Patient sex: M
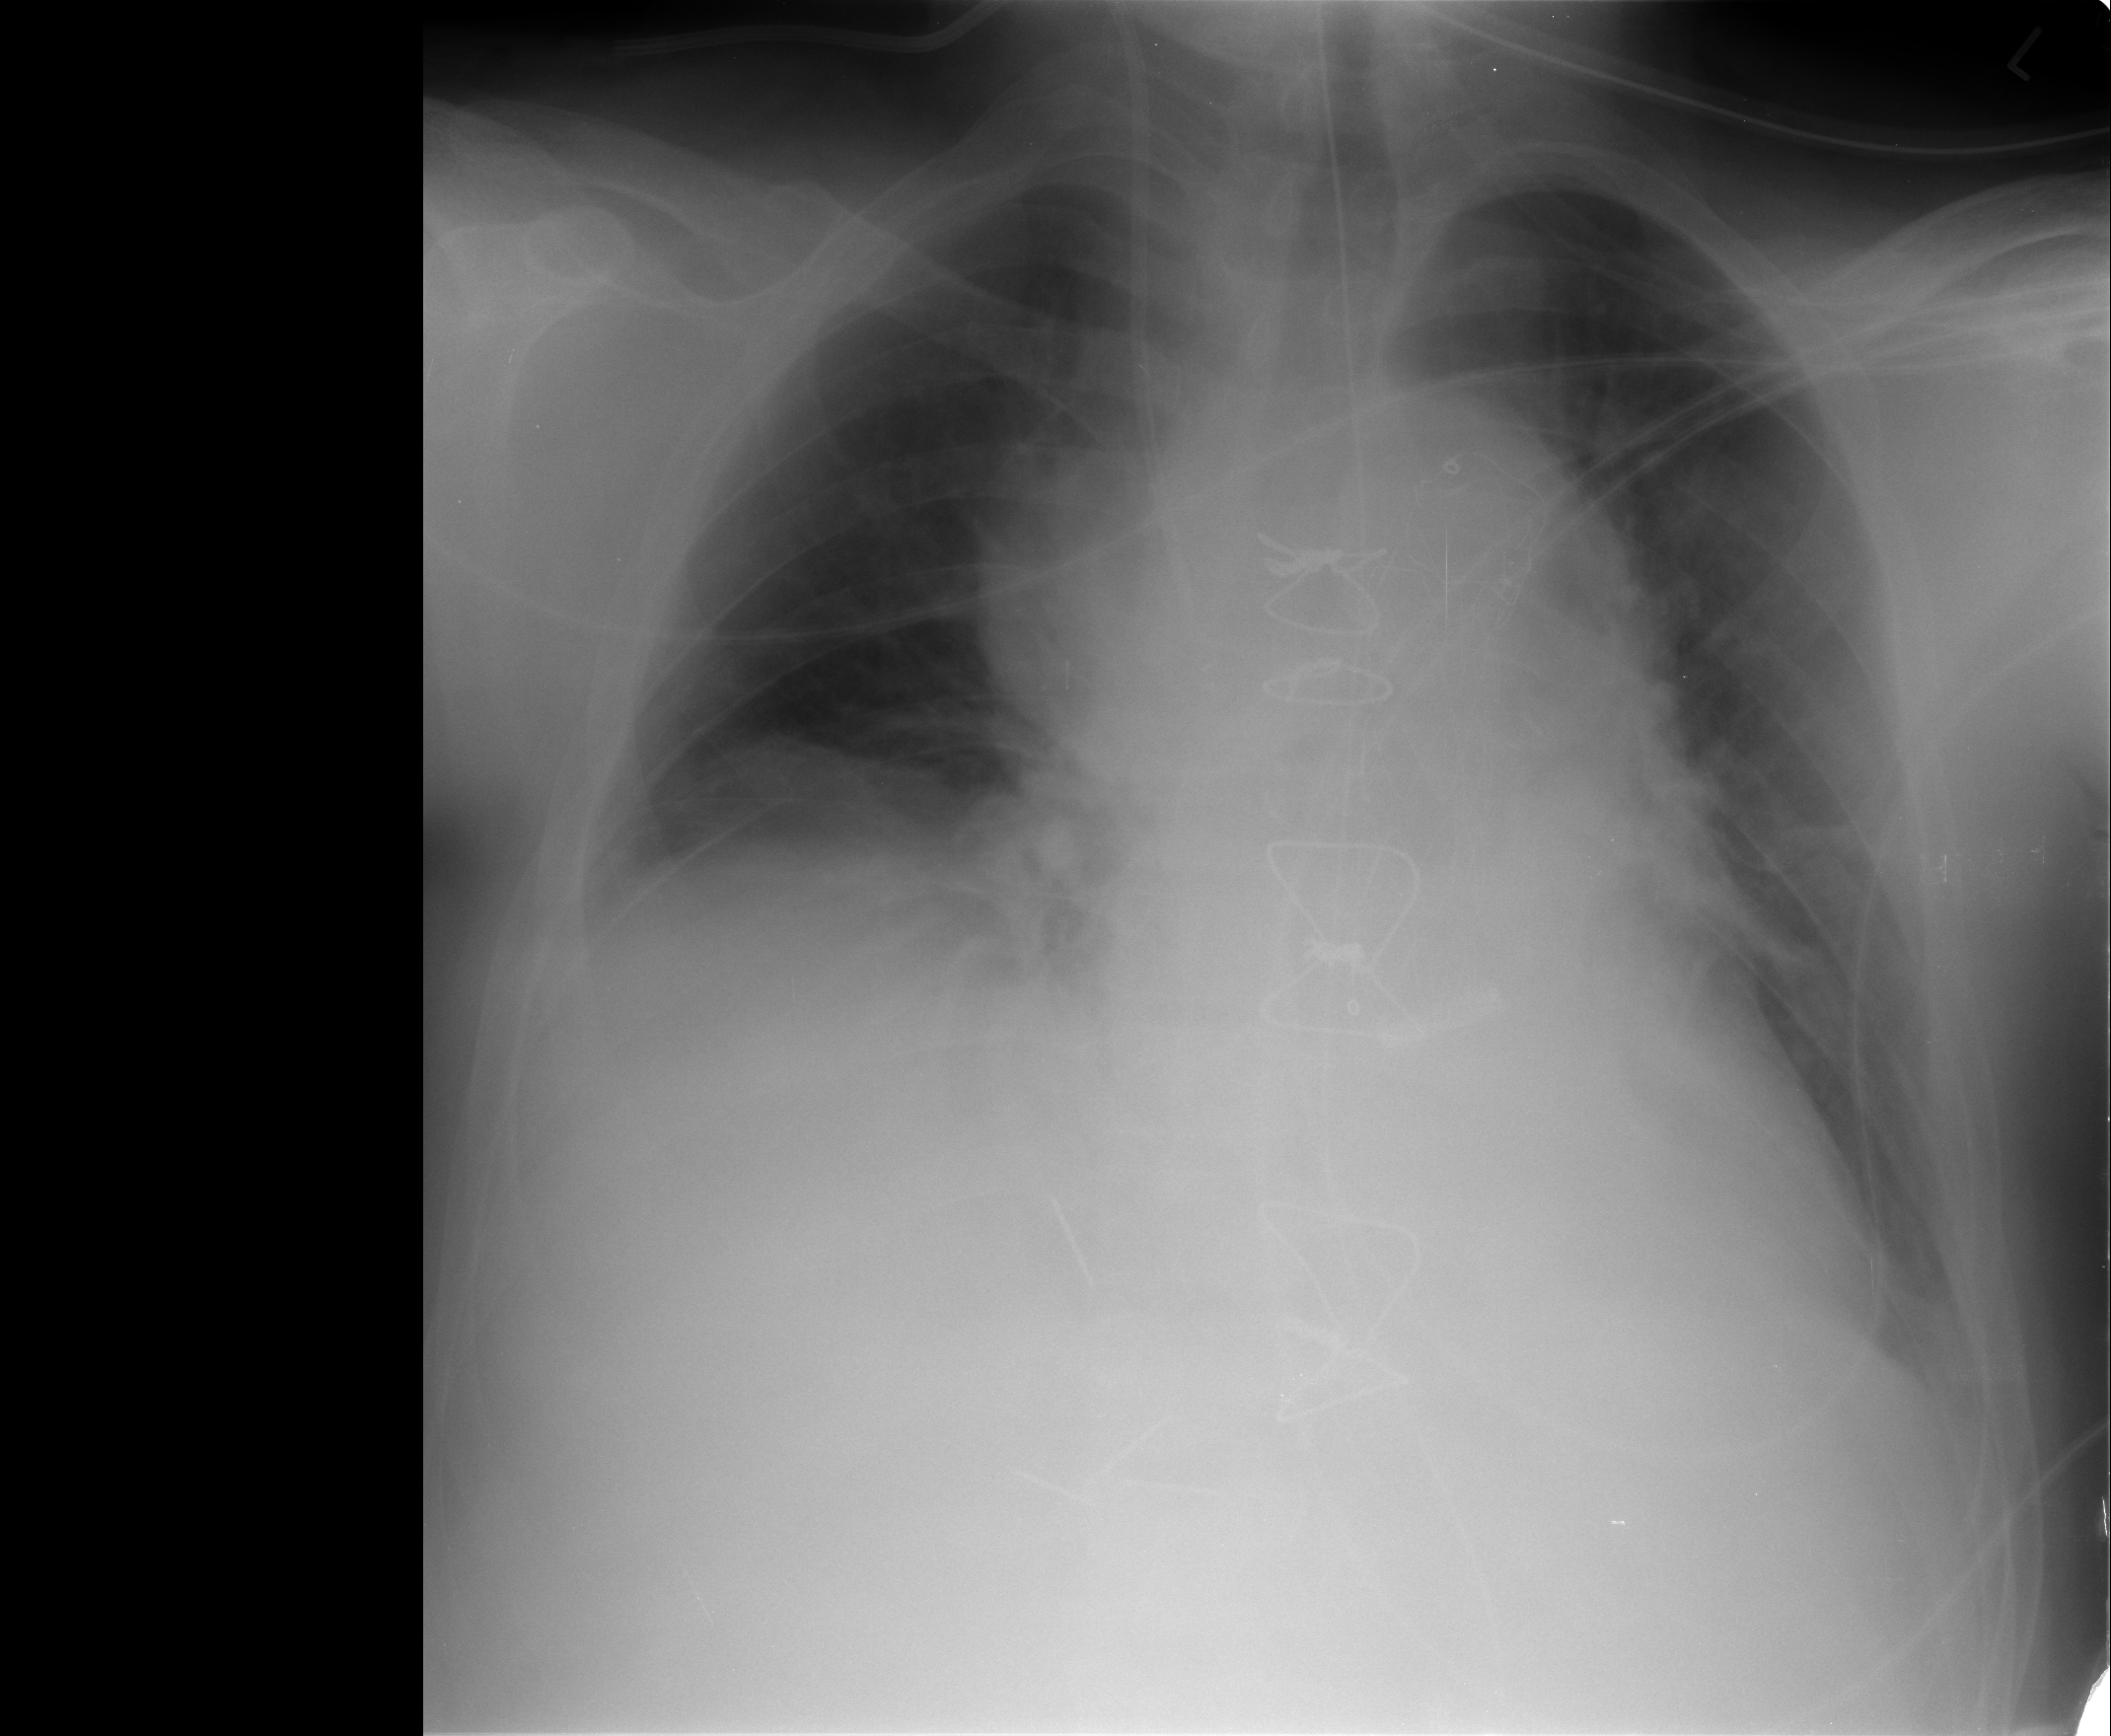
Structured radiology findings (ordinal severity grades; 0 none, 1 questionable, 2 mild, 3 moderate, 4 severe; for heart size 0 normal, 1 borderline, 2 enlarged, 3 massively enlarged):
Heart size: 2
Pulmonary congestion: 1
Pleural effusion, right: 1
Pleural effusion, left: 1
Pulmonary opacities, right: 1
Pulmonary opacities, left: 0
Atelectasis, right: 3
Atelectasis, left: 2